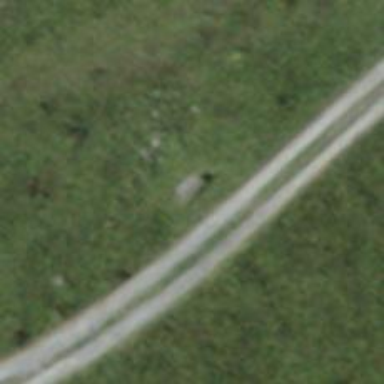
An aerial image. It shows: Brown bench.